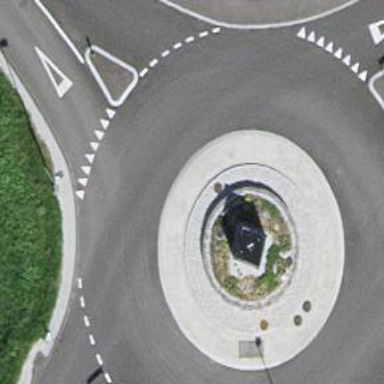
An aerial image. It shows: Secondary road with asphalt surface leading to roundabout.